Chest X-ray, AP view. Patient: 72 years old, sex M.
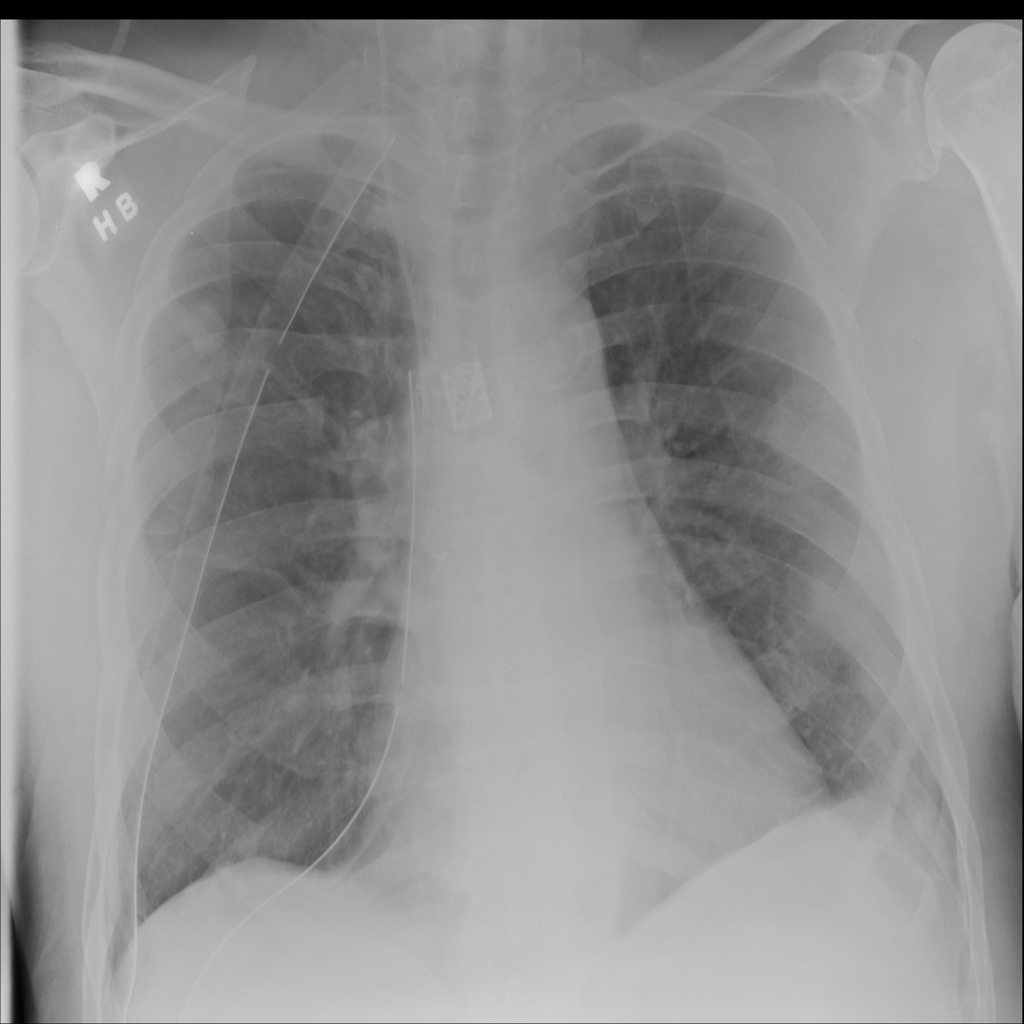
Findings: No Finding